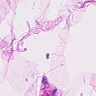
Metastatic tissue present: no